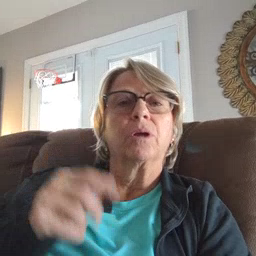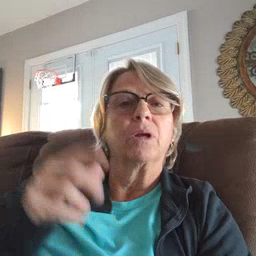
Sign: brother